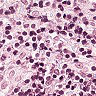
Metastatic tissue present: no